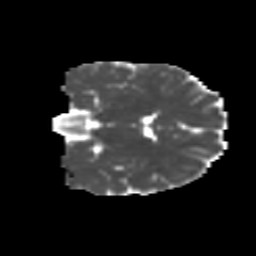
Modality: MD
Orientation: coronal
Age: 17
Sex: female
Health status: ill
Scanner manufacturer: ge
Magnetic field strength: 3 T
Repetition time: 6.776 s
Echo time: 0.0794 s